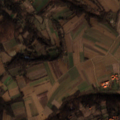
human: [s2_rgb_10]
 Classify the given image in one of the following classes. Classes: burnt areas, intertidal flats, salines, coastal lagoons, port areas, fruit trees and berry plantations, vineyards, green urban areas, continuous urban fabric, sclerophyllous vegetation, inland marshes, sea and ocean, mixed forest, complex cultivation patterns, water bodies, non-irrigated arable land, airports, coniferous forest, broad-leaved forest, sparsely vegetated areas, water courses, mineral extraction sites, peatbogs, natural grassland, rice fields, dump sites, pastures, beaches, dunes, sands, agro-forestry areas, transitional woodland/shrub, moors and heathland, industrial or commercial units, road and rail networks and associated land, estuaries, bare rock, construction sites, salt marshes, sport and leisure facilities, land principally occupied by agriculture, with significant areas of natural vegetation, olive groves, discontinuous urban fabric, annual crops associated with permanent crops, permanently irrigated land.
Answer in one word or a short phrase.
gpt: non-irrigated arable land, complex cultivation patterns, land principally occupied by agriculture, with significant areas of natural vegetation, broad-leaved forest